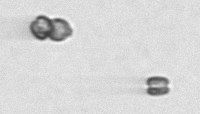
Label: Thalassiosira_sp_aff_mala